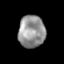
Tissue: prostate
Cell type: T cells
Senescence score: 0.3448
Nuclear area (px): 838
Mean DAPI intensity: 148.411